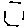
Label: hexagon